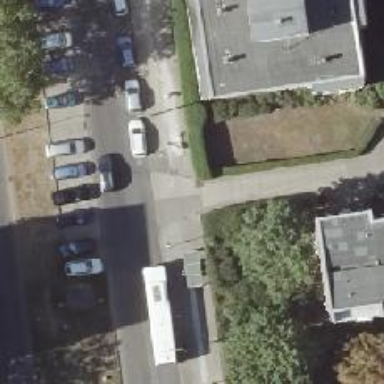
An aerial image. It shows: Concrete driveway serving as service road.